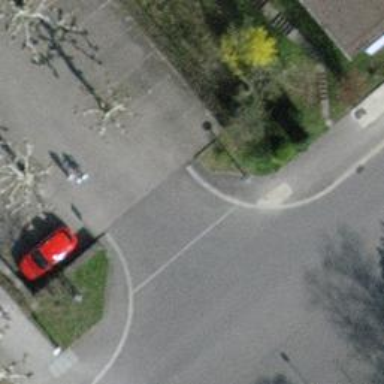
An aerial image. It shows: Unmarked road crossing.